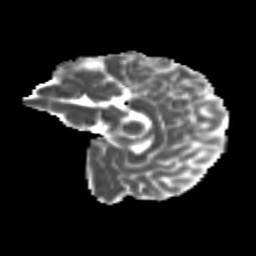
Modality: MD
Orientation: sagittal
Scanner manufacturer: siemens
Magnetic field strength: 3 T
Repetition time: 9.2 s
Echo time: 0.084 s